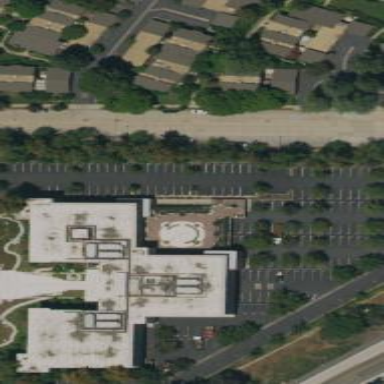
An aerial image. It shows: Commercial building.